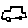
Label: car